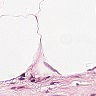
Metastatic tissue present: no